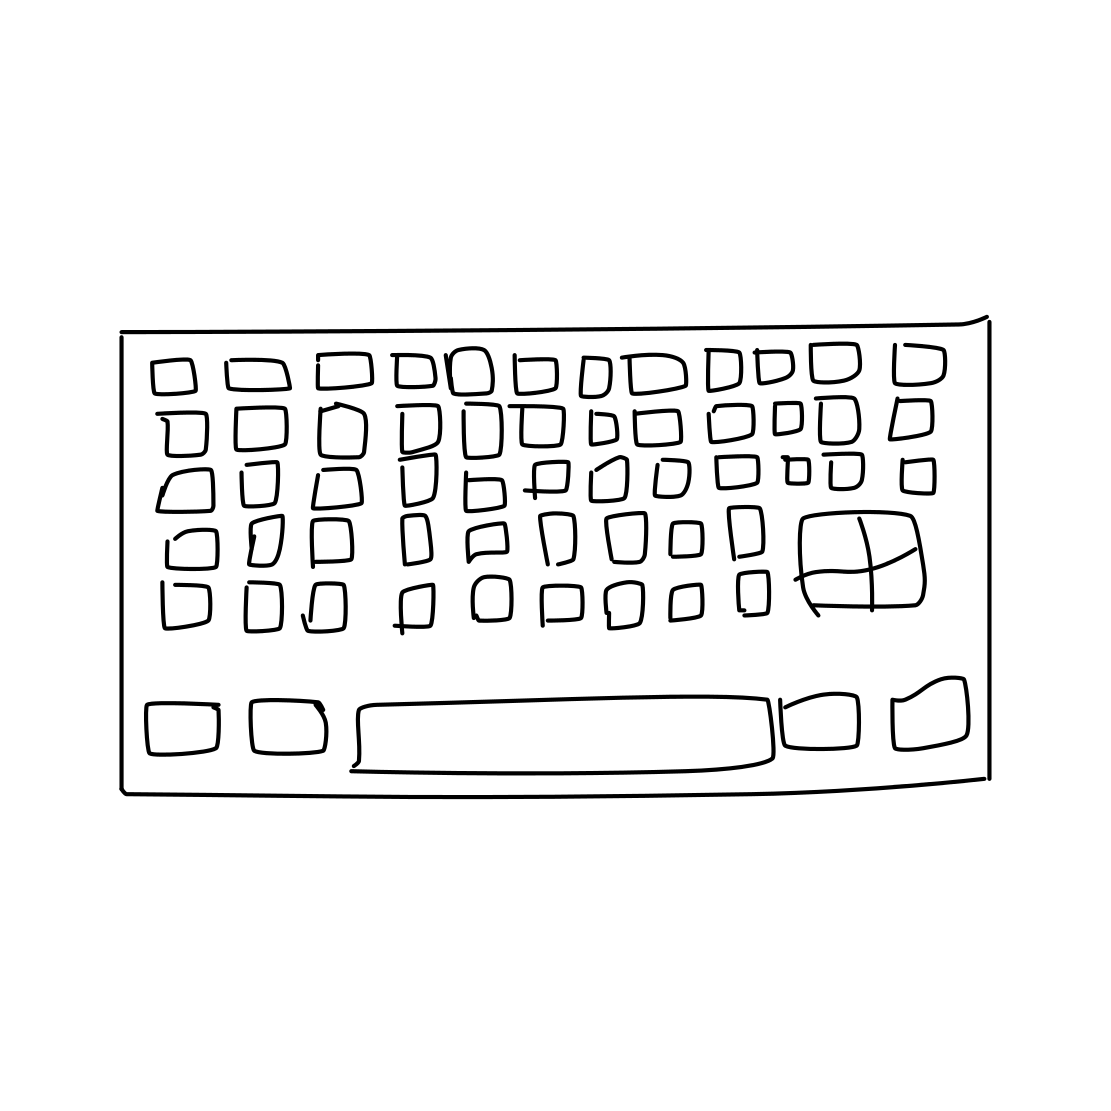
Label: keyboard